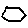
Label: hexagon